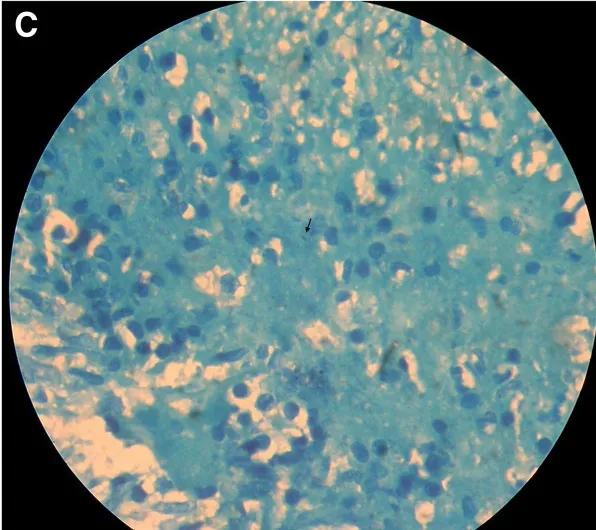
Examination results of case 6. Positive acid fast bacilli indicated by an arrow.
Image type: pathology (acid_fast)